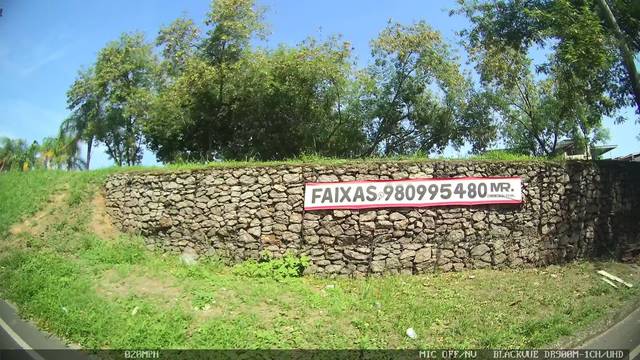
Region: Brazil
Coordinates: -22.854, -43.39